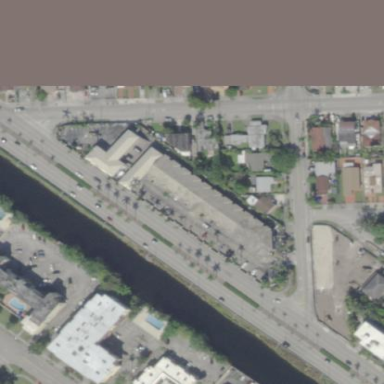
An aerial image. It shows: Building that is motel.